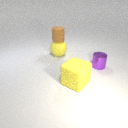
small purple metal cylinder behind large yellow rubber cube